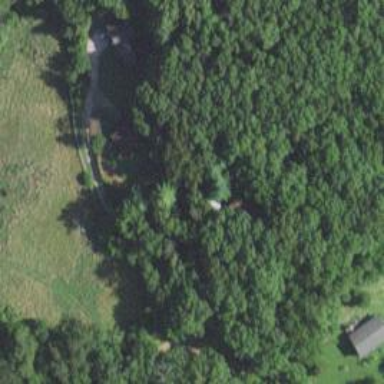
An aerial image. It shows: Driveway leading to service road.